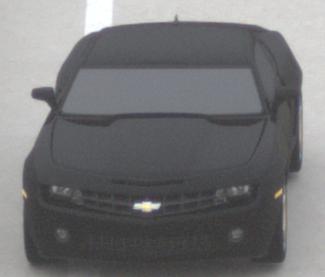
Make: Chevrolet
Model: Camaro Cabriolet 6.2 V8
Detailed model: Camaro (V) Coupé
Model produced from: 2011/09
Model produced until: 2014/02
Doors: 2
Color: black
Road condition: dry road
Daytime: morning or afternoon
Contrast: low contrast